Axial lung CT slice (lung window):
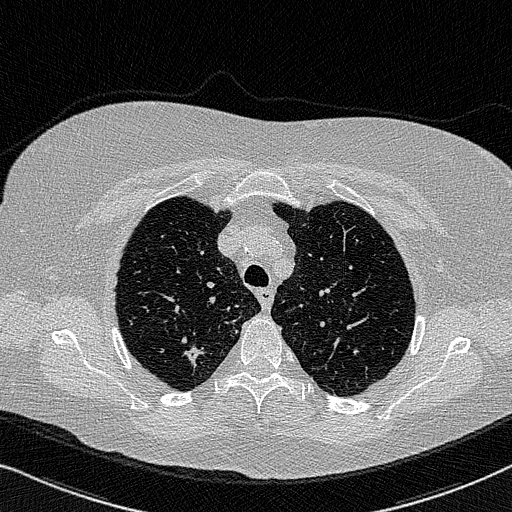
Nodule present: yes
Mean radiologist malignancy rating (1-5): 4.25